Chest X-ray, AP view. Patient: 28 years old, sex F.
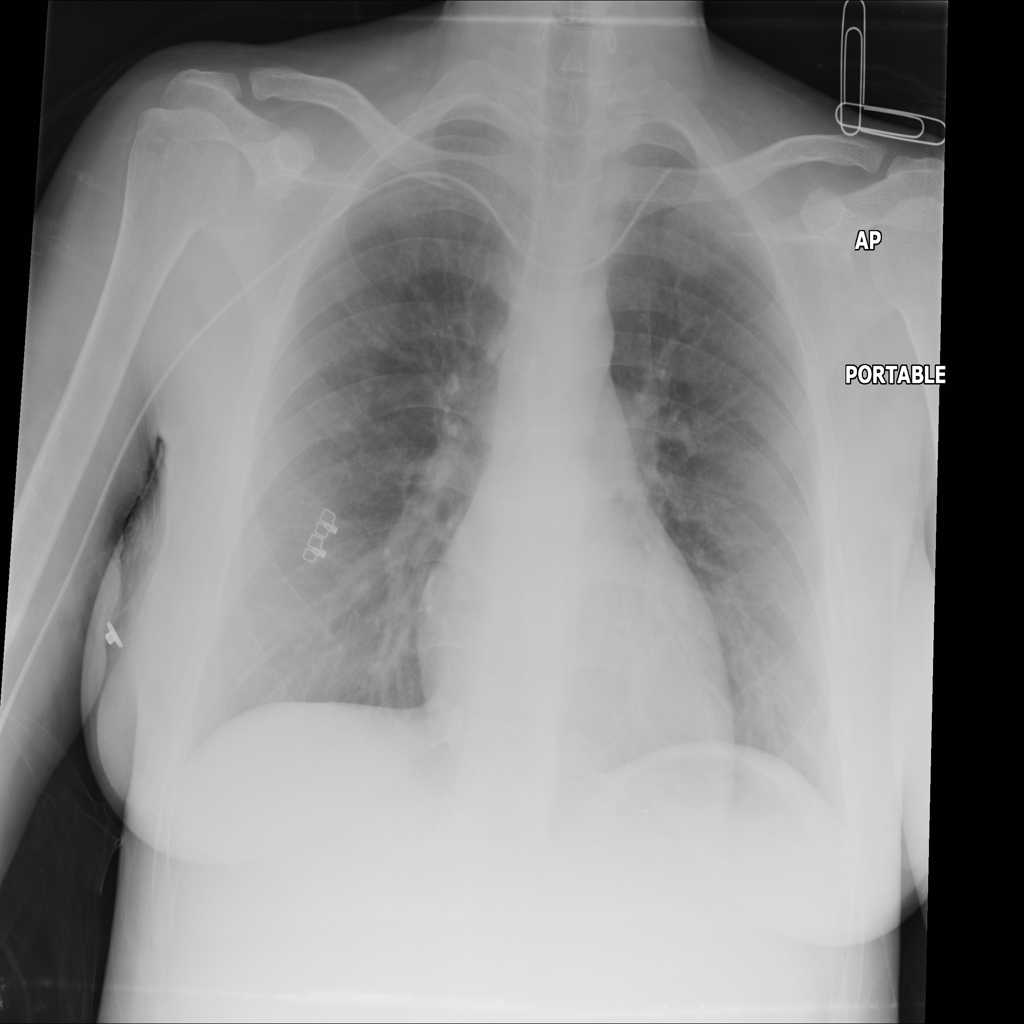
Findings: No Finding